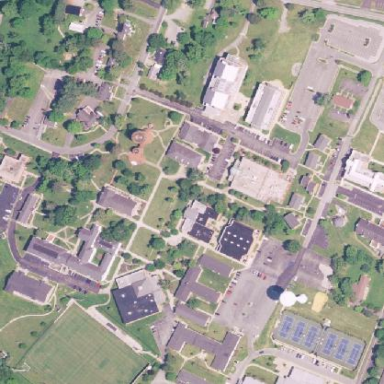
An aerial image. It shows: College or university.